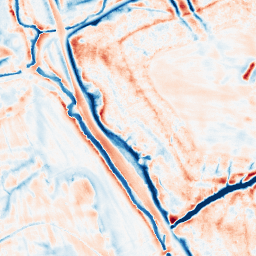
Category: edge_preserving
Decomposition family: bilateral
Decomposition parameters: d: 21
sigma_color: 25
sigma_space: 25
Upsampling method: lanczos
Upsampling parameters: scale: 2
Upsampling scale: 2